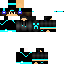
A female human skin with dark skin, wearing brown long hair dressed in a blue hoodie and black pants, featuring a closed mouth.